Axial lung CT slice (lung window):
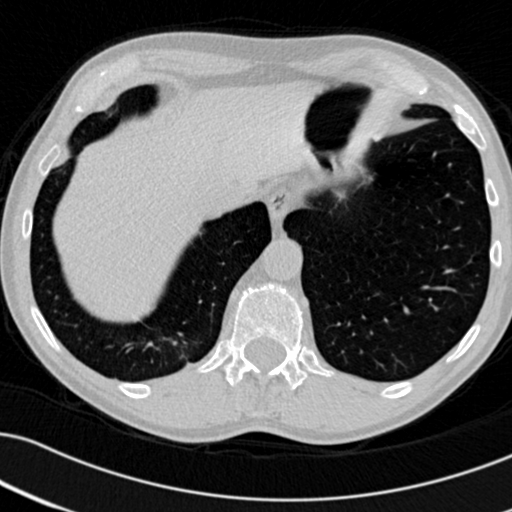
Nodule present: no